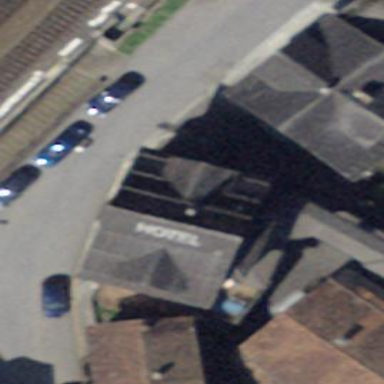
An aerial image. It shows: Hotel building.